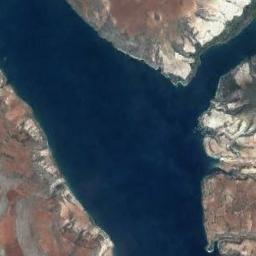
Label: river